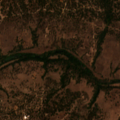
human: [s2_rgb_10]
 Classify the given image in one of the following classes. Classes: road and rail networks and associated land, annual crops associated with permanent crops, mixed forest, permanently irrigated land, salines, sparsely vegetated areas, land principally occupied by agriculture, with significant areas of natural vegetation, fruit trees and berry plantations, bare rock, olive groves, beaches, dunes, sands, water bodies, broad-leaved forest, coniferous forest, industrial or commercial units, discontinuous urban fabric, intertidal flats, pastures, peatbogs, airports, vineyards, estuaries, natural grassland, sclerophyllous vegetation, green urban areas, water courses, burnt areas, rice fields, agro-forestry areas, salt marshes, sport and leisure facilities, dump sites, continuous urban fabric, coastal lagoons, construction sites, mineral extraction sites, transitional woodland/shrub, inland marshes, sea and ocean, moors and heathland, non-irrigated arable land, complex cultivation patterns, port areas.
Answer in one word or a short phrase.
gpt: pastures, agro-forestry areas, broad-leaved forest, coniferous forest, transitional woodland/shrub